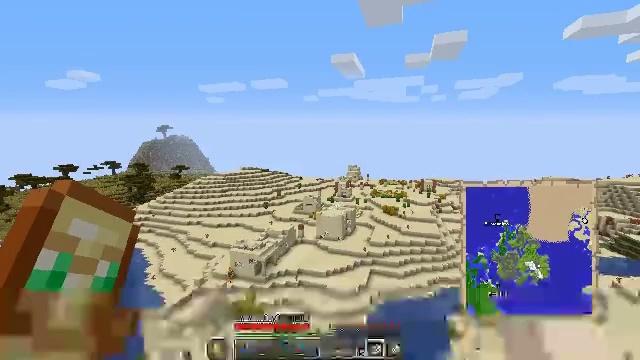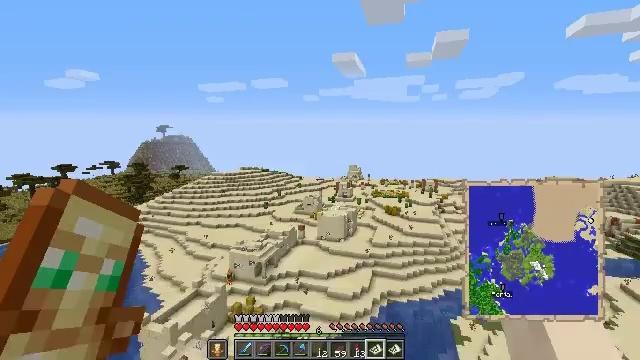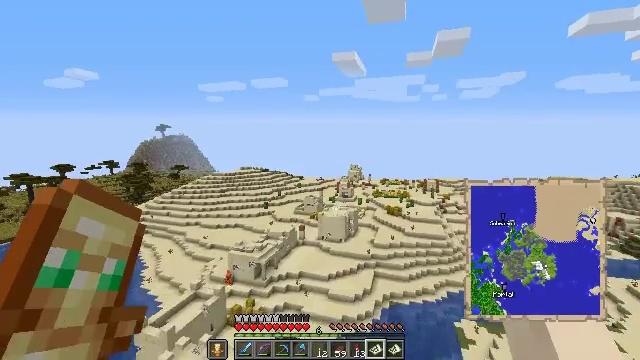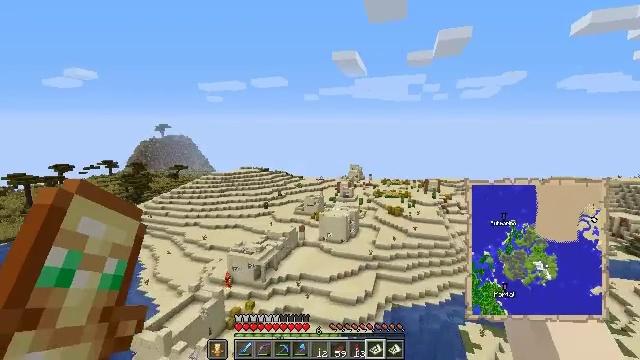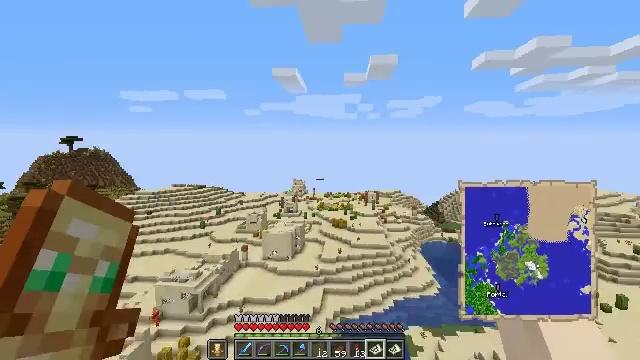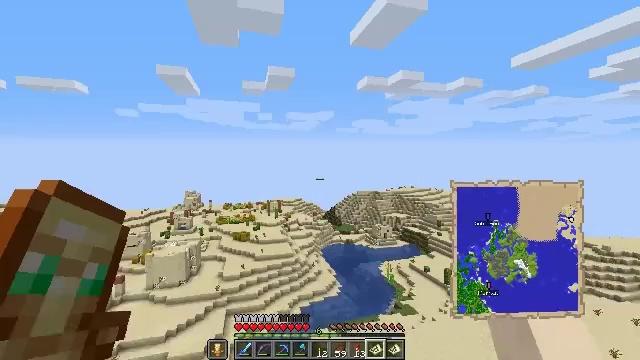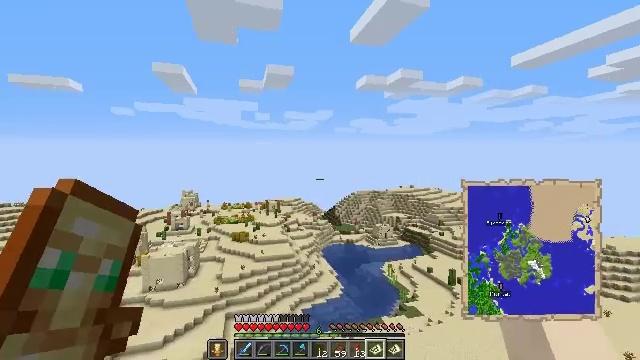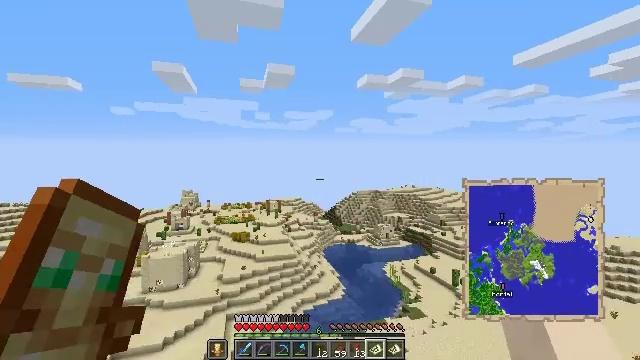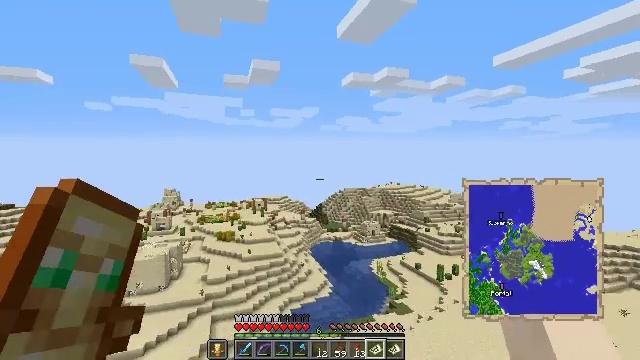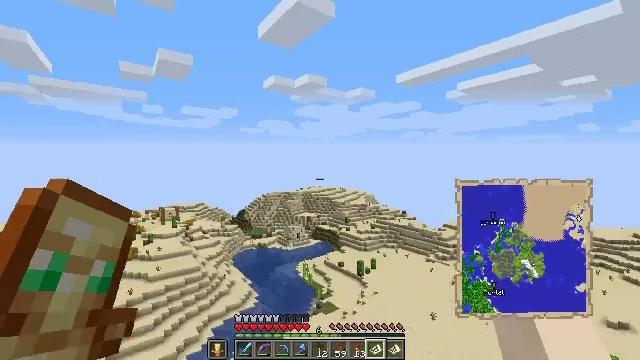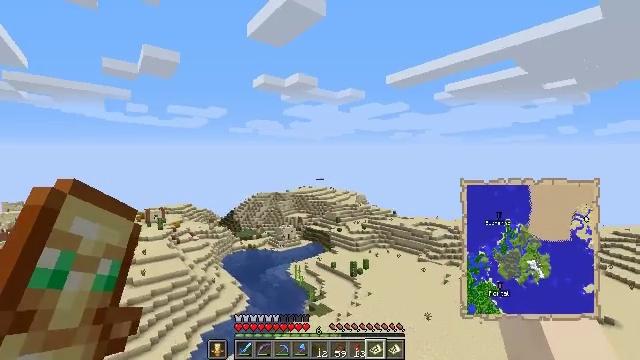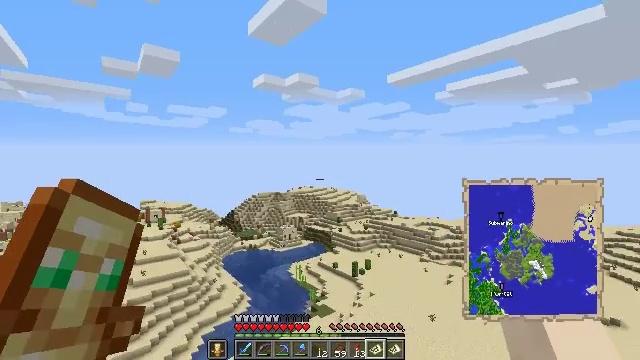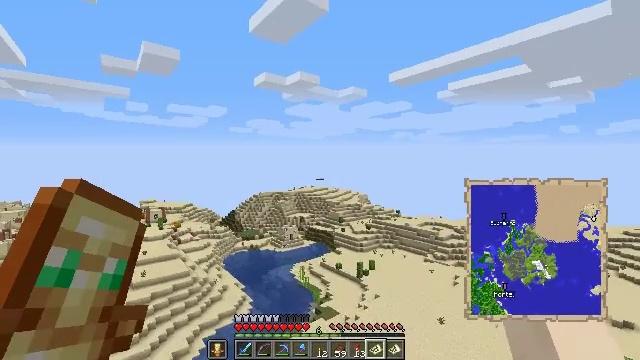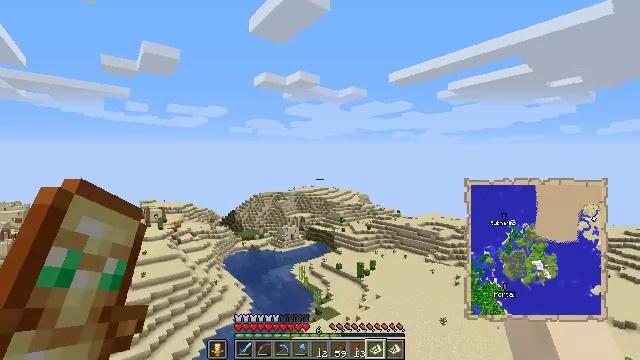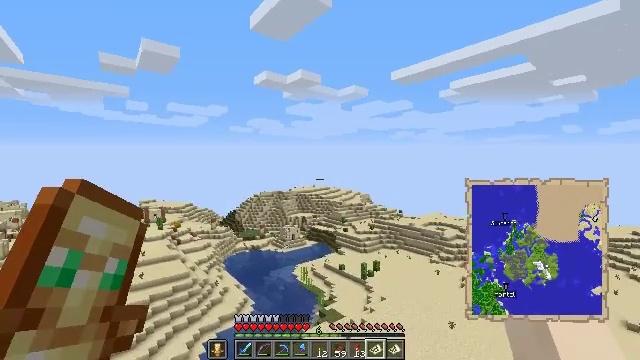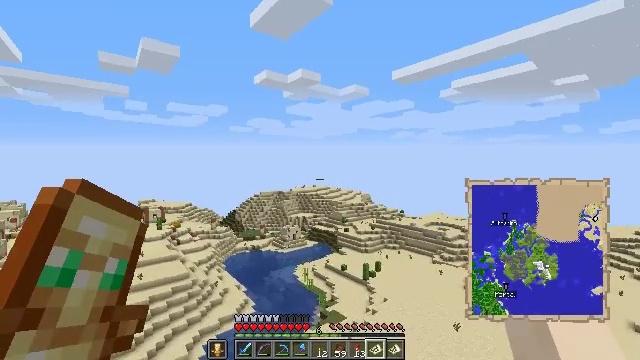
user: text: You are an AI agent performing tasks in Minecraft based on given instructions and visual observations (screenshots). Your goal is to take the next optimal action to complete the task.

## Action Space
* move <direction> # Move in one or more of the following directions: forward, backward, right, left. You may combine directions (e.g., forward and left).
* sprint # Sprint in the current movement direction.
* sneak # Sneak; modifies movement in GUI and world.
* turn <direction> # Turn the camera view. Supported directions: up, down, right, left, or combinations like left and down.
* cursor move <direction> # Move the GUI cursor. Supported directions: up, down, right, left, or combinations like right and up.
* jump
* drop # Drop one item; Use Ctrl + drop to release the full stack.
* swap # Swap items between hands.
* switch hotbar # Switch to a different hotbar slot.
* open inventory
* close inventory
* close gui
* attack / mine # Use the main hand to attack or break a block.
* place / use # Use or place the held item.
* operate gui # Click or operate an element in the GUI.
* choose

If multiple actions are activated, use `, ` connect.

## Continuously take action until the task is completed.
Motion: motion action
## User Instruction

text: Harvest hay blocks from the village.
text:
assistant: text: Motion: no_op
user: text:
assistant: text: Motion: no_op
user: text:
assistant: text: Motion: no_op
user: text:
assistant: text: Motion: turn right and up
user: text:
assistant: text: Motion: turn right and up
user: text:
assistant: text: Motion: no_op
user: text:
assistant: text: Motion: no_op
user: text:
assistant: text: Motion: turn right
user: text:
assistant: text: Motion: turn right
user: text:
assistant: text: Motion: turn right
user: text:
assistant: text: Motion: no_op
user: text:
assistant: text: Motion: no_op
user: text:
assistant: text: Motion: no_op
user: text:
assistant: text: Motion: no_op
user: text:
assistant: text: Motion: no_op
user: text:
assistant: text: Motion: no_op
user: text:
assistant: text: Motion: turn left and up
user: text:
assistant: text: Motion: turn left and up
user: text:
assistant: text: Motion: no_op
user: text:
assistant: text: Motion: turn left
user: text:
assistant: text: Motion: turn left
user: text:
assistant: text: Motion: turn left
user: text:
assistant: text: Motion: no_op
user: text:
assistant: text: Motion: no_op
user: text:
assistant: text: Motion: no_op
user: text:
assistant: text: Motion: turn right and down
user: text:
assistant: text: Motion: no_op
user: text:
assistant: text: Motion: turn left and up
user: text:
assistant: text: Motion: turn left and up
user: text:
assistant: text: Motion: turn left and up